Question: Count the number of objects in the diagram.
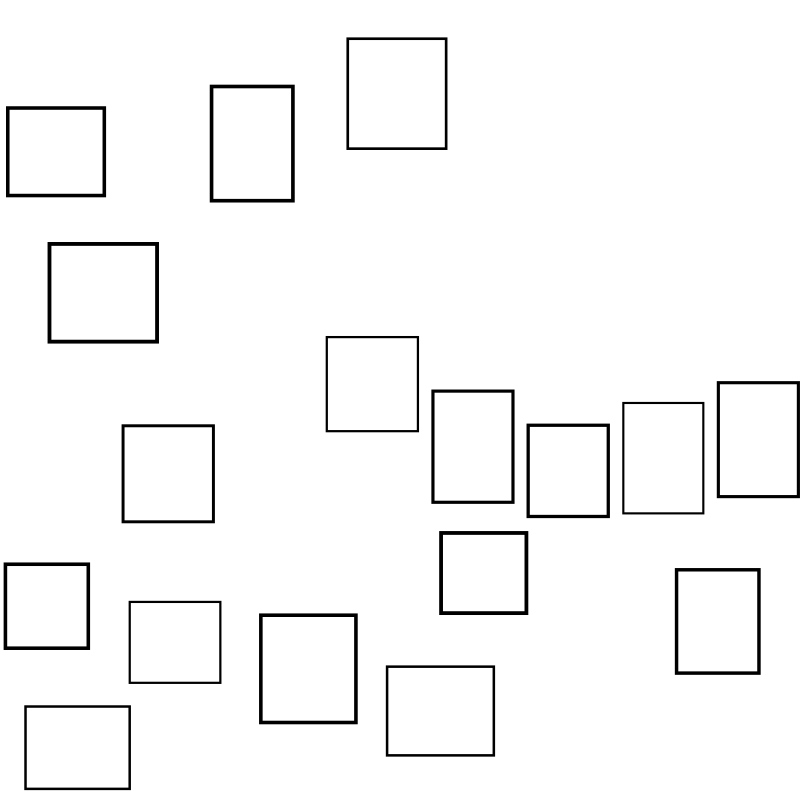
Answer: 17